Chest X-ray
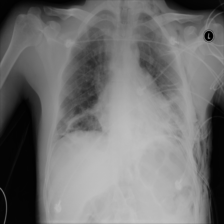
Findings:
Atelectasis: negative
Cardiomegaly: negative
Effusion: negative
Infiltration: negative
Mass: negative
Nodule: negative
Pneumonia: negative
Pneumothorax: positive
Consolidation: negative
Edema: negative
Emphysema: negative
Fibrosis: negative
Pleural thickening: negative
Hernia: negative